Interaction volume radius: 5 \u00c5
Interaction volume height: 20 \u00c5
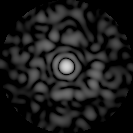
Disorder parameter: 0.87